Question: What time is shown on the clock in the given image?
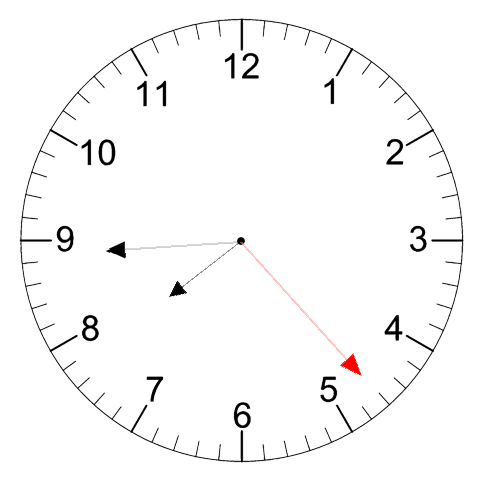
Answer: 07:44:23